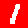
Digit: 1